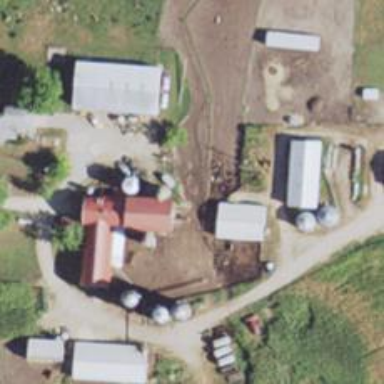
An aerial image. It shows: Silo building.